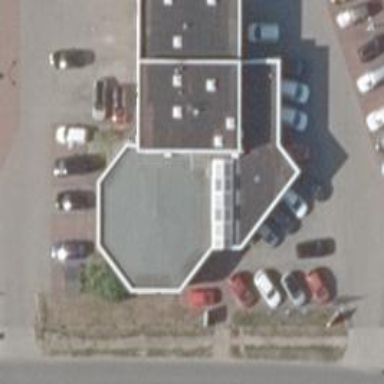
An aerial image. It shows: Car shop.